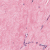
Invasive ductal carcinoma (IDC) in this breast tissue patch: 0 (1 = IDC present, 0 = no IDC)